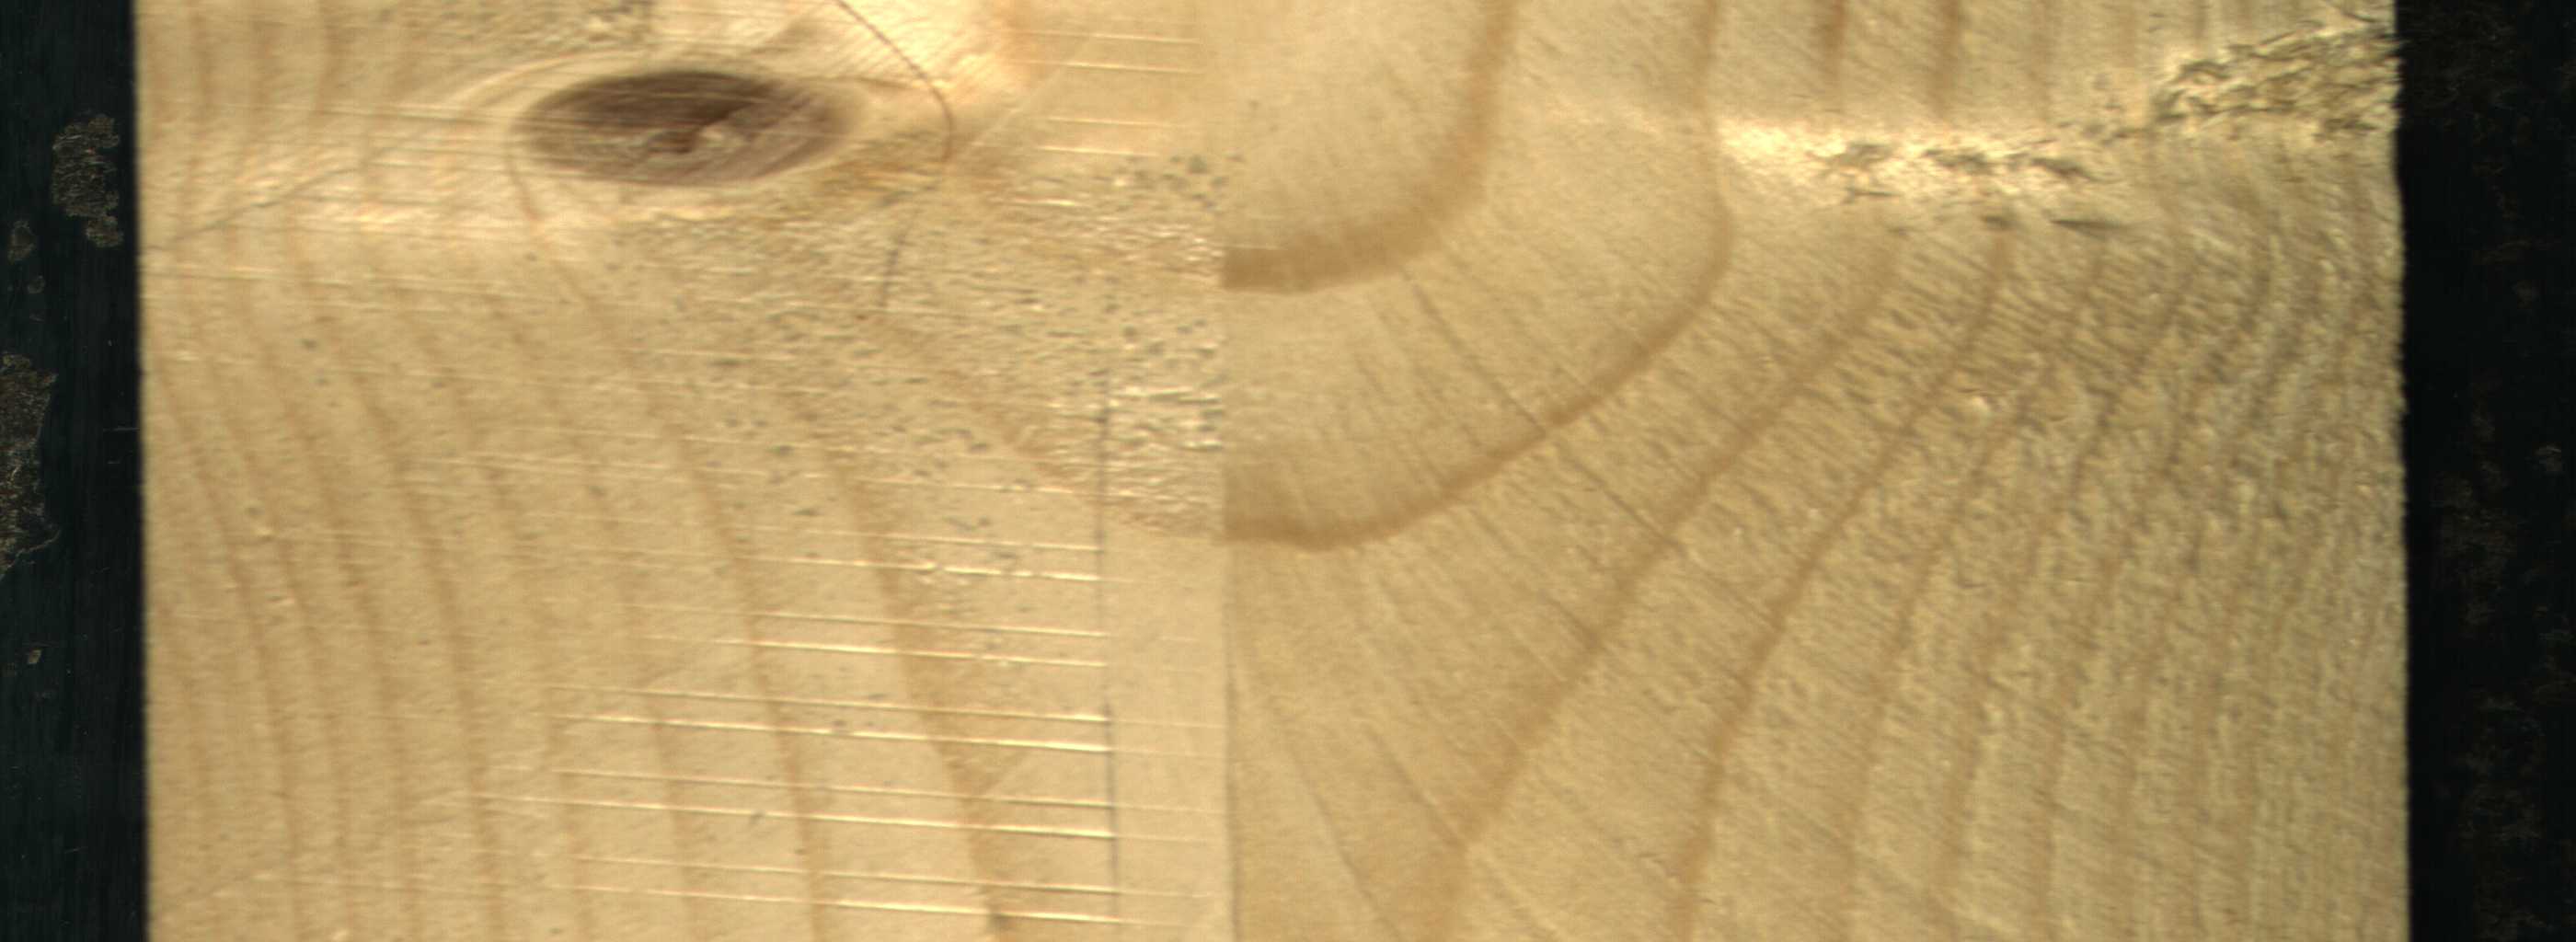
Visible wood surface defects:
Live_Knot